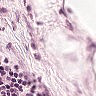
Metastatic tissue present: no